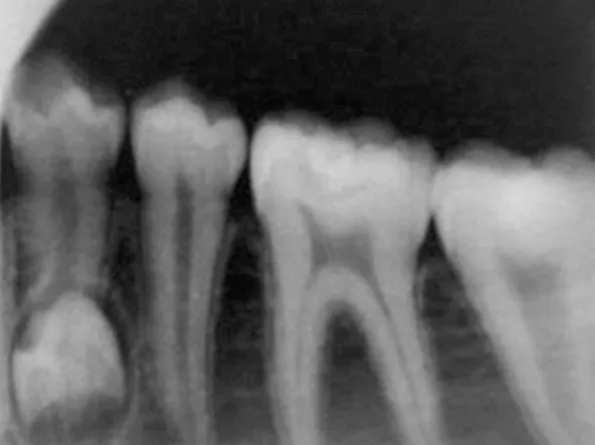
Intraoral periapical radiograph showing developing supernumerary premolar close to the root of left mandibular first premolar.
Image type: radiology (x_ray)